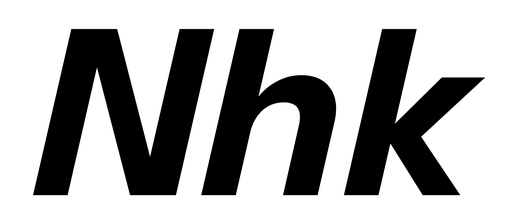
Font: InstrumentSans-Italic_Bold_Italic